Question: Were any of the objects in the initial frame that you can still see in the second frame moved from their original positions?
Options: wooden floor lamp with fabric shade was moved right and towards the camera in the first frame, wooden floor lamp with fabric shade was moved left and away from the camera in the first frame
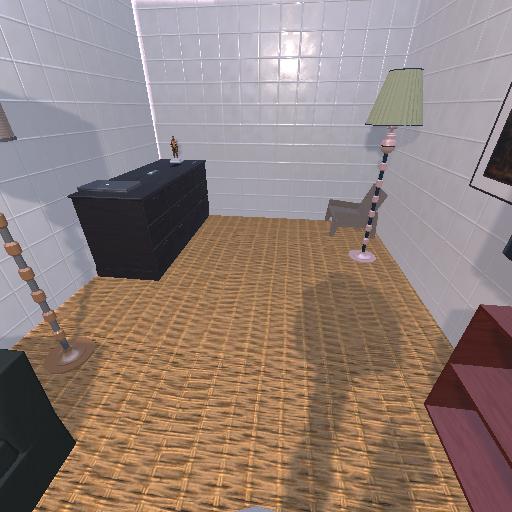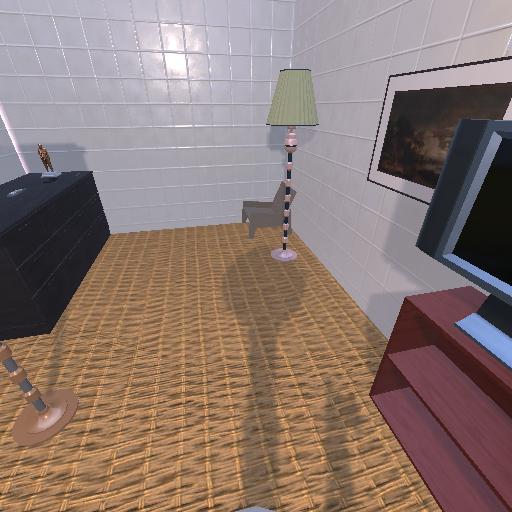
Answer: wooden floor lamp with fabric shade was moved right and towards the camera in the first frame